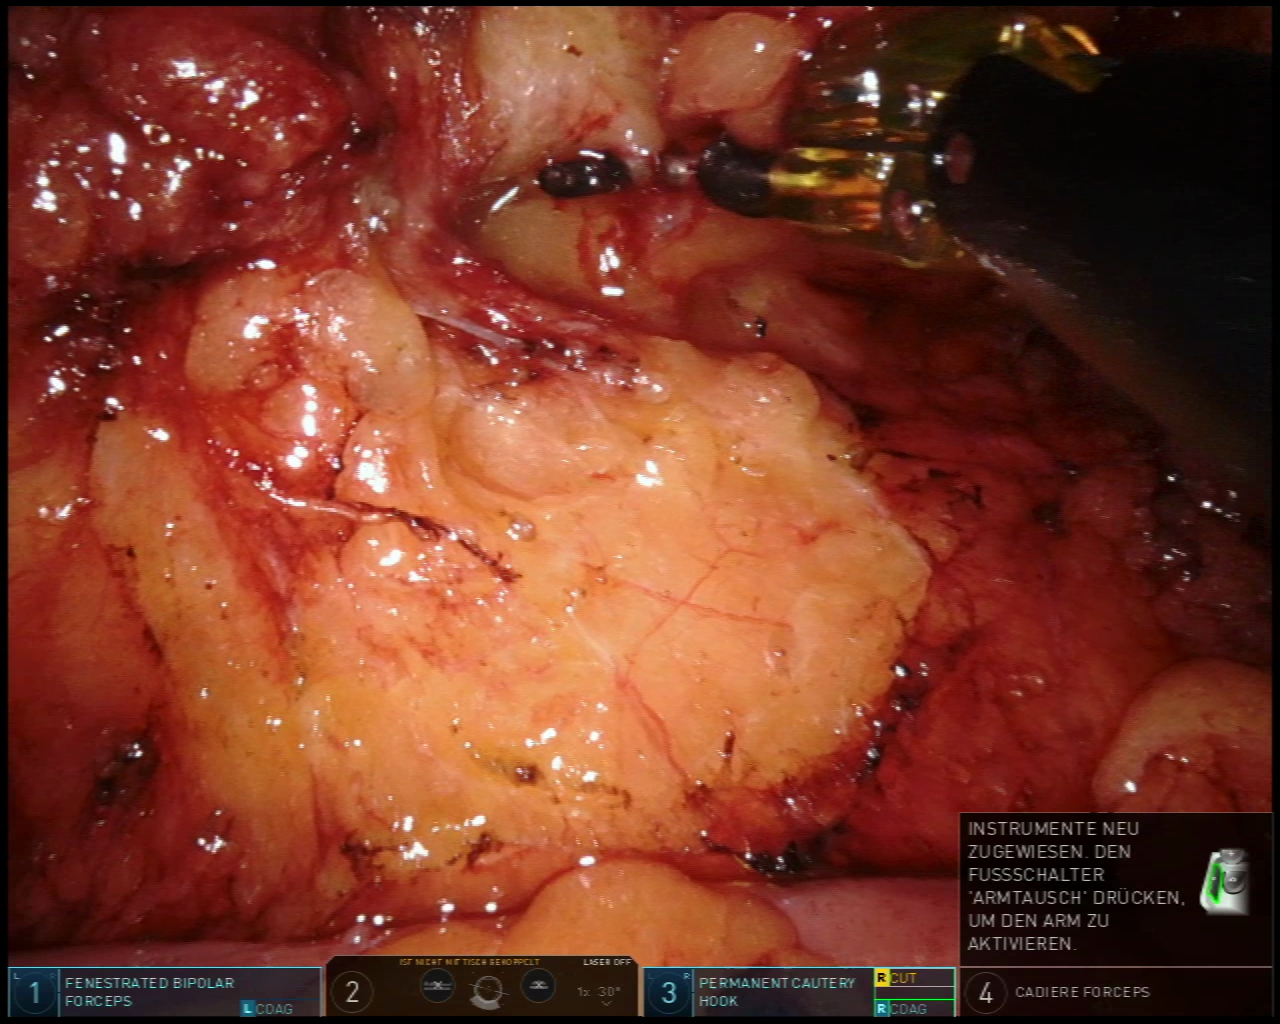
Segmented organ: inferior_mesenteric_artery
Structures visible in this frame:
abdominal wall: no
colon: yes
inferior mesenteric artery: yes
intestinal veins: no
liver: no
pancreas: no
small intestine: no
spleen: no
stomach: no
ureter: no
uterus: no
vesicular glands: no